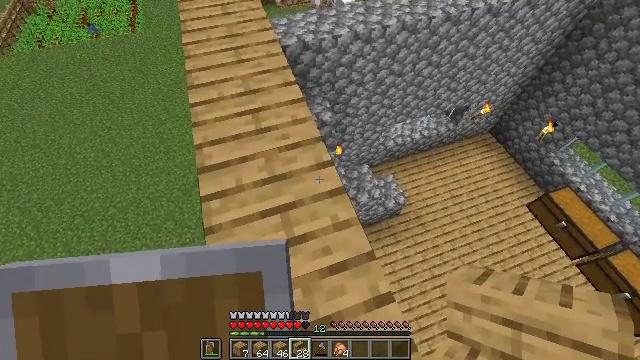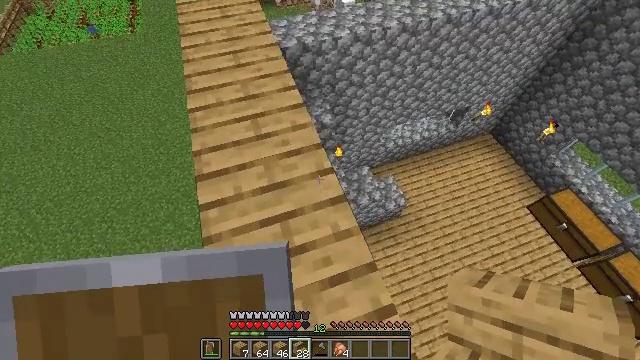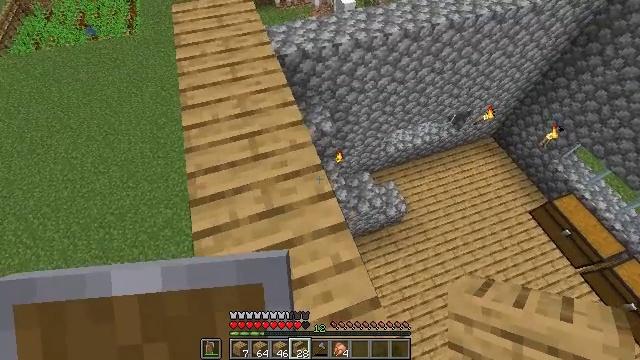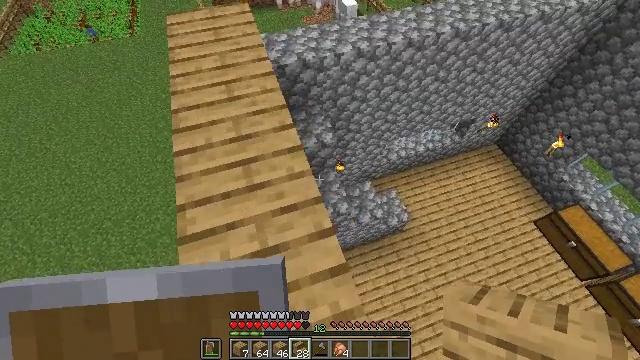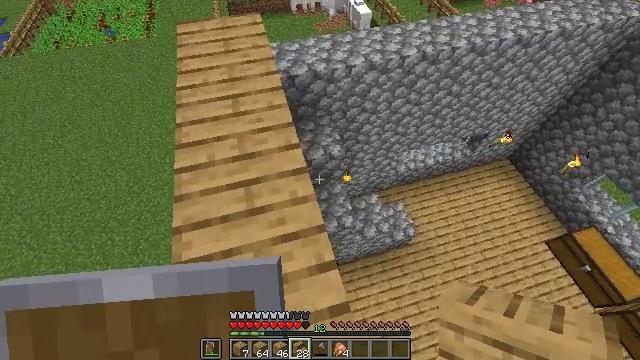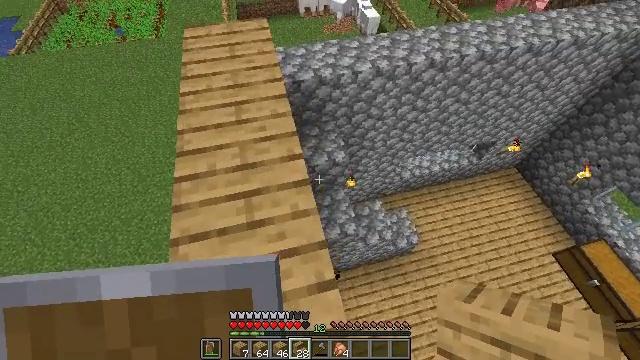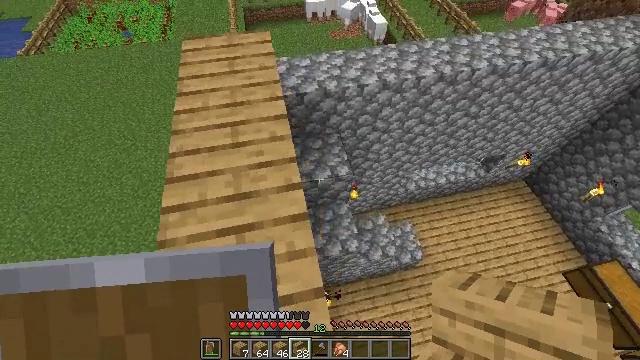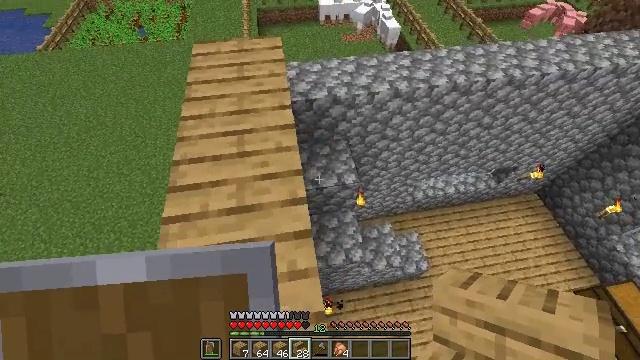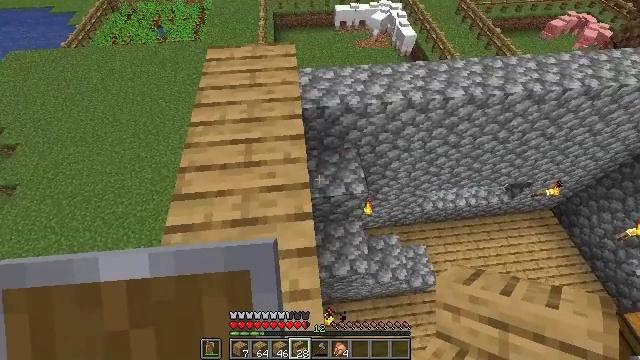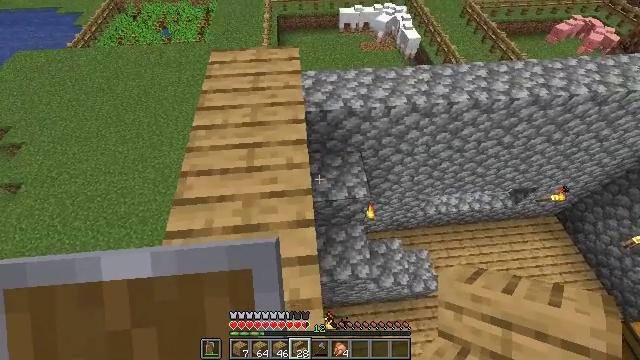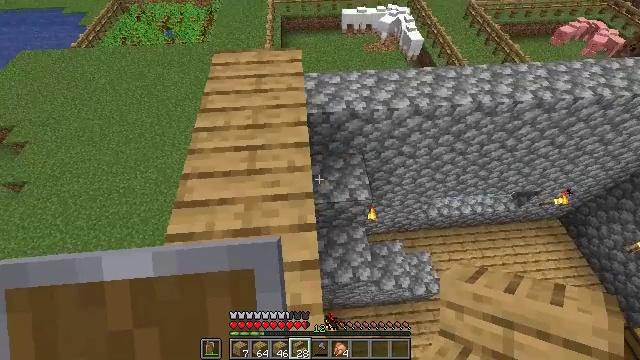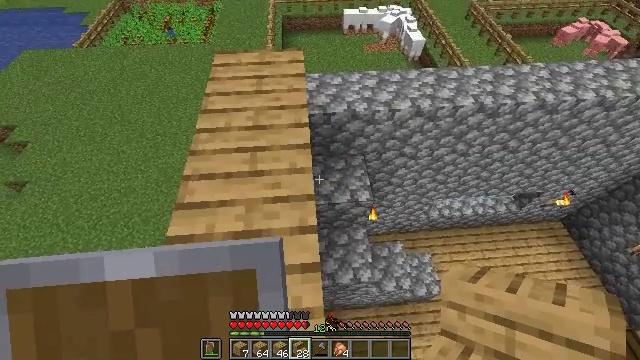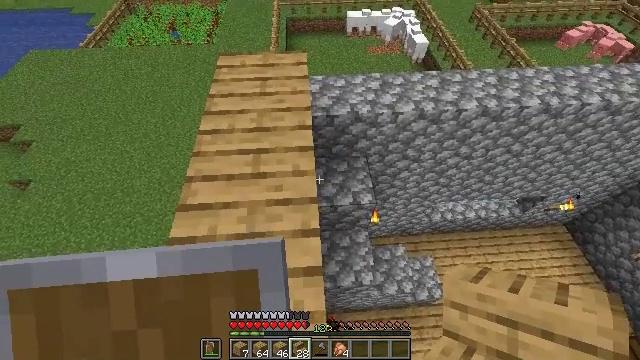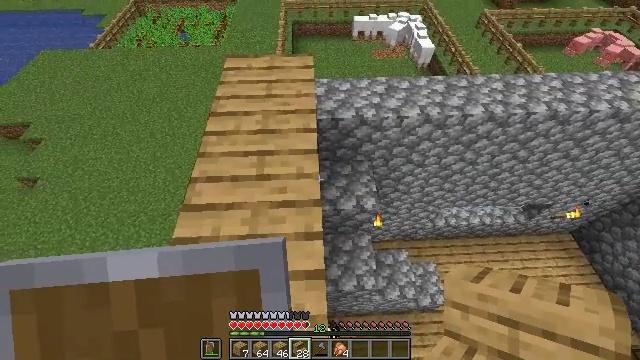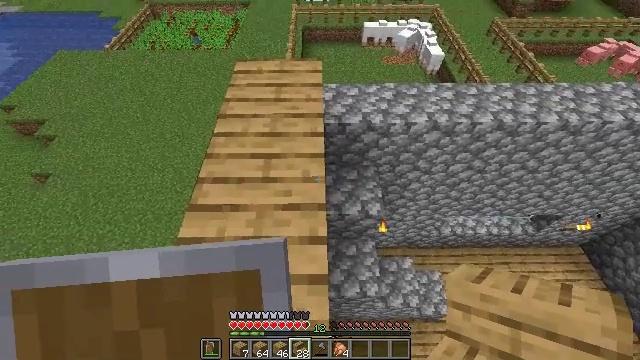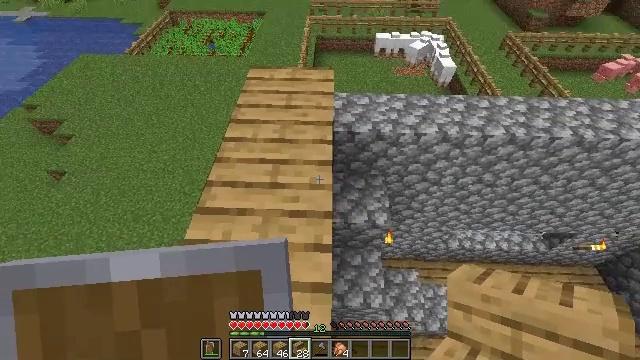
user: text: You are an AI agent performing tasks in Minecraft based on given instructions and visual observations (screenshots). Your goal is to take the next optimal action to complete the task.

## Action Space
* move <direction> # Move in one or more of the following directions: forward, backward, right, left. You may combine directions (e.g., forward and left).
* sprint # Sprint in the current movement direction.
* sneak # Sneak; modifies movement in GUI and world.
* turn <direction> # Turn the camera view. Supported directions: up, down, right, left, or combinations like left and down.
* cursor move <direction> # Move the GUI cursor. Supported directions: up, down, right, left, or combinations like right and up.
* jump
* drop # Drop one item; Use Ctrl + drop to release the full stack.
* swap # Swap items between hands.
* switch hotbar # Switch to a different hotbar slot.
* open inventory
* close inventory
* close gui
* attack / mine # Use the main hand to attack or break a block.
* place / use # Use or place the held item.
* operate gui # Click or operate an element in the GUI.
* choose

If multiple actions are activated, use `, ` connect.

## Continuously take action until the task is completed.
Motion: motion action
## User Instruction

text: Combat the bat.
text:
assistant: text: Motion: move forward
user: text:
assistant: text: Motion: move forward
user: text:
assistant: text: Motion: move forward
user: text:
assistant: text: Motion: move forward, turn left
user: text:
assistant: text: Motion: move forward, turn left
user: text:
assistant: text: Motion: move forward, turn left
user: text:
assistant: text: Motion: turn left
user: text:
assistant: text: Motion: turn left
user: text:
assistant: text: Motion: no_op
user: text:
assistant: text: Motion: no_op
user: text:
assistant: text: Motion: no_op
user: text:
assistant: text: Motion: no_op
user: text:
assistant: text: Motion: turn left
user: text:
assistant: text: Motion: turn left
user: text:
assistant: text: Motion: turn left and up
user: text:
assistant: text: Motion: turn left and up
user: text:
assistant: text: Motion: no_op
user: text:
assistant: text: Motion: no_op
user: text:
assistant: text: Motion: no_op
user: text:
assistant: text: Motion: no_op
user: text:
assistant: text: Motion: no_op
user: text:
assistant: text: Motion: no_op
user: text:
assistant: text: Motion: no_op
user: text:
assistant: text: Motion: no_op
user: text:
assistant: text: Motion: no_op
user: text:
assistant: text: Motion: no_op
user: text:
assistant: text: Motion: no_op
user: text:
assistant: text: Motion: no_op
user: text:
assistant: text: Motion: no_op
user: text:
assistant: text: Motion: no_op